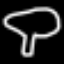
Label: mushroom